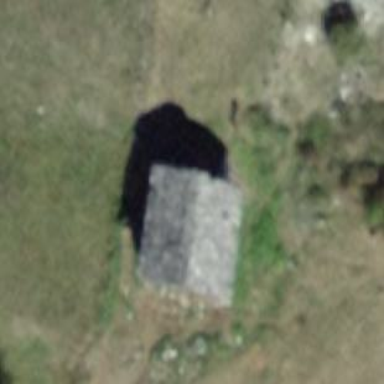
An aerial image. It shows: Gabled barn with sloped roof.